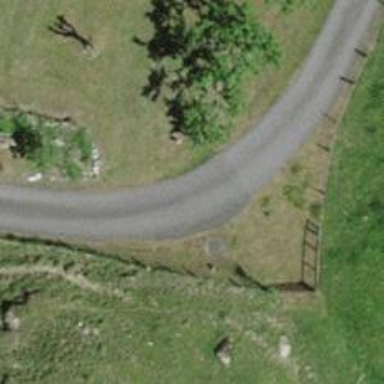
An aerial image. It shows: Well-maintained track road with grade 1 tracktype.